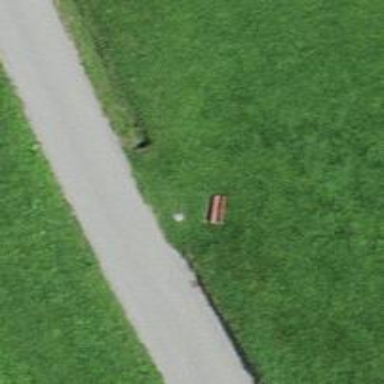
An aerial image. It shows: Bench.